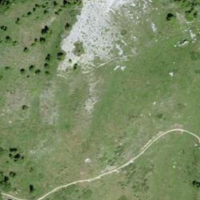
EUNIS habitat code: 23
Species observed at this site:
Vaccinium uliginosum
Acronicta euphorbiae
Arnica montana
Turdus torquatus
Psophus stridulus